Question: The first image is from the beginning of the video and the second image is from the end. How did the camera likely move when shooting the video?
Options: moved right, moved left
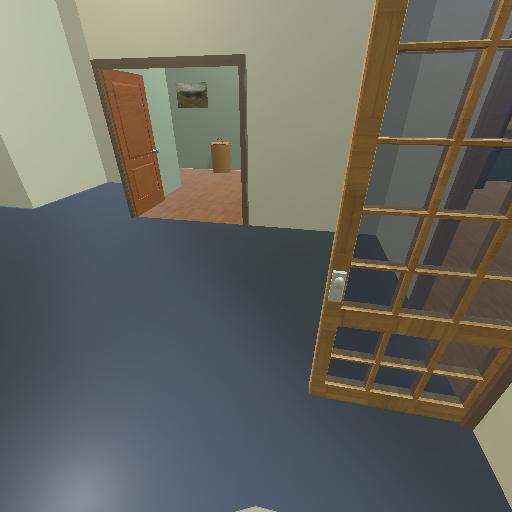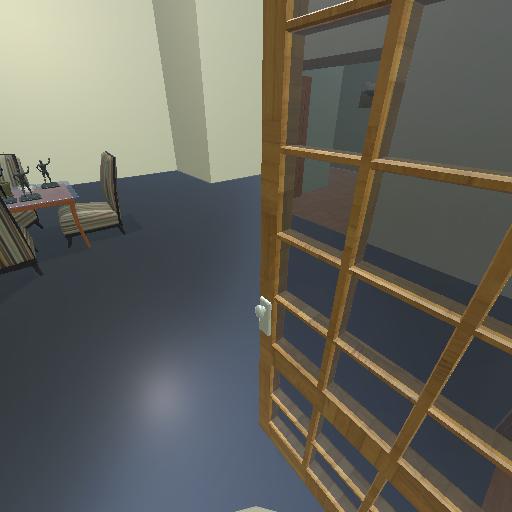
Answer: moved right